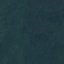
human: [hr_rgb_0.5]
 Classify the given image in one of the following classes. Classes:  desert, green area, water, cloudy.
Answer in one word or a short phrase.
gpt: green area